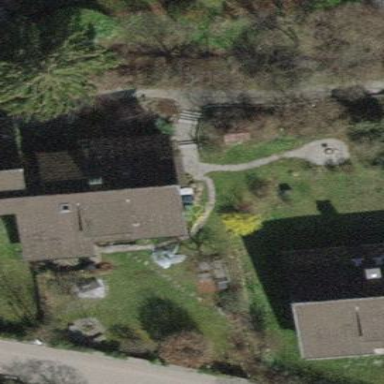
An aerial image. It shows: Semi-detached house with gabled roof.